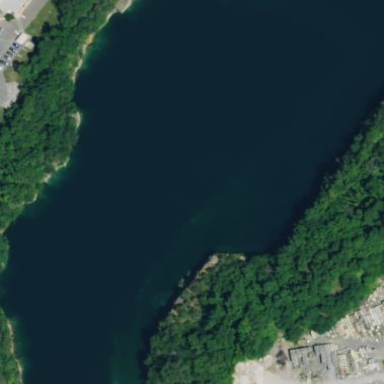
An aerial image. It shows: Pond with natural water.